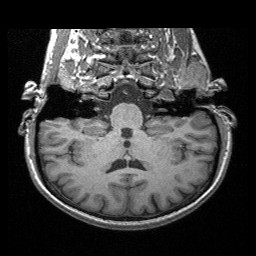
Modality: T1w
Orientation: sagittal